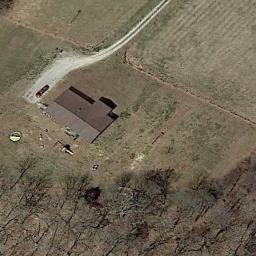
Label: sparse_residential